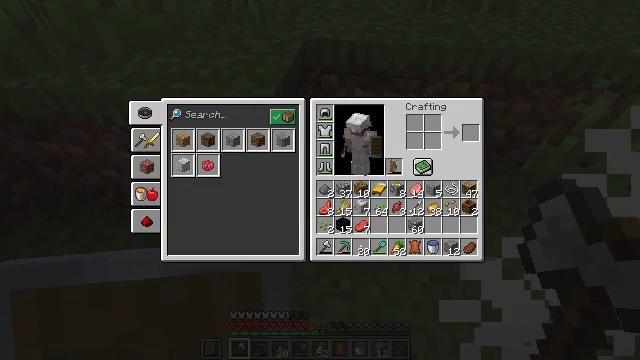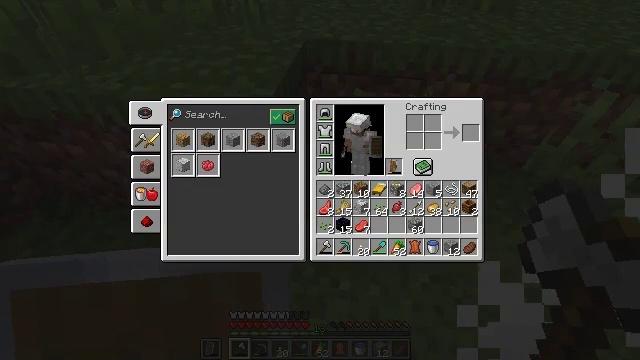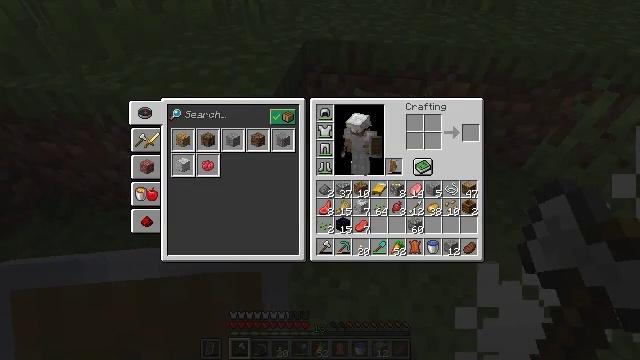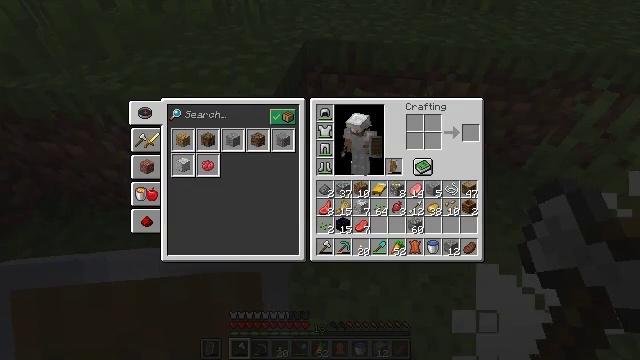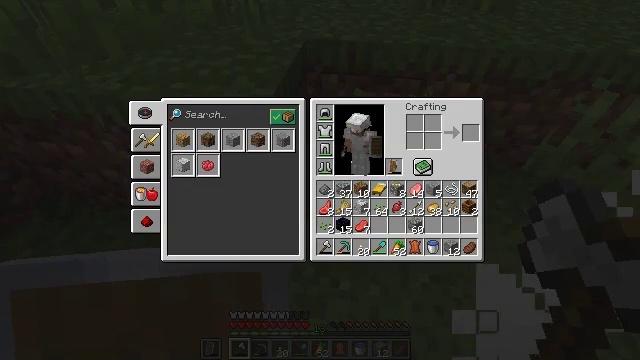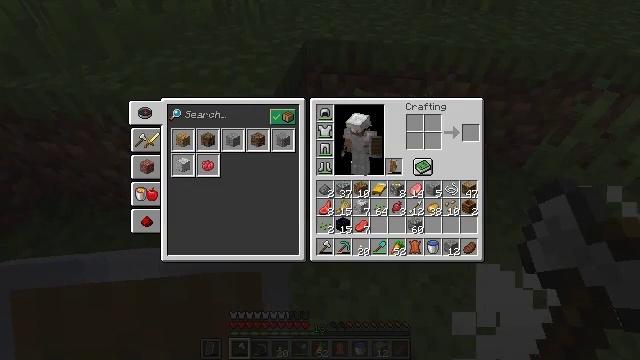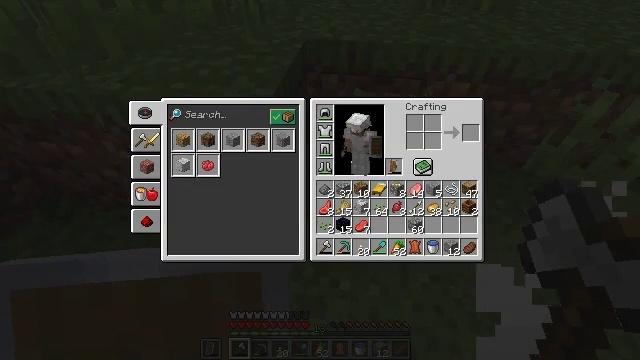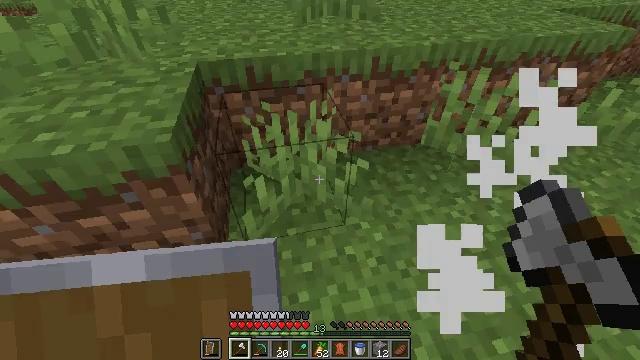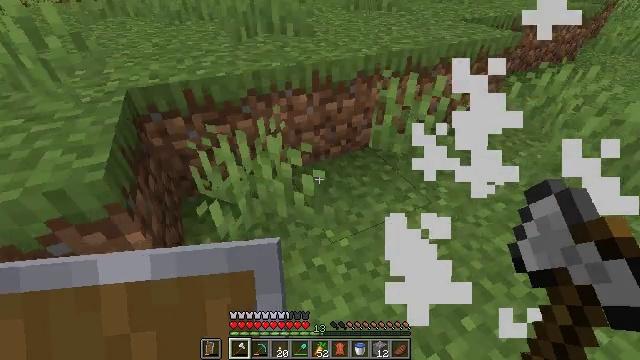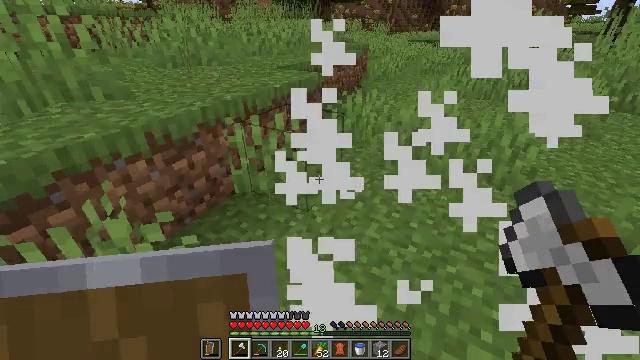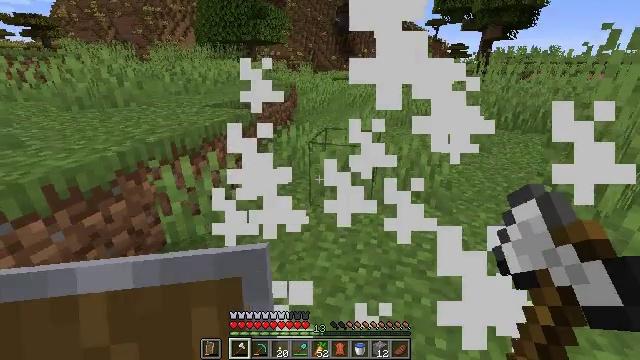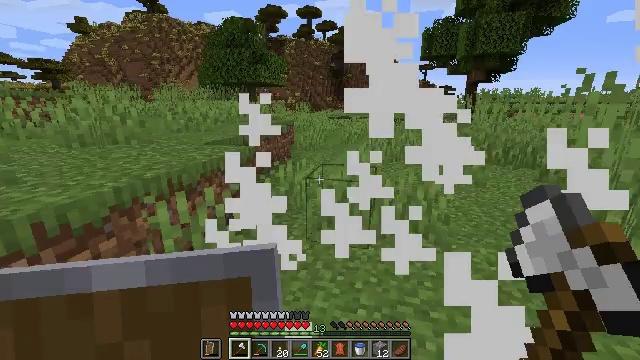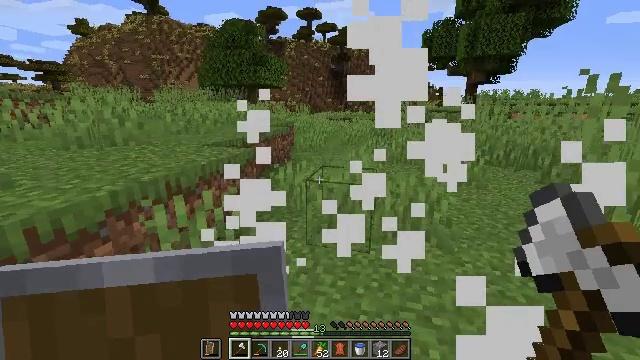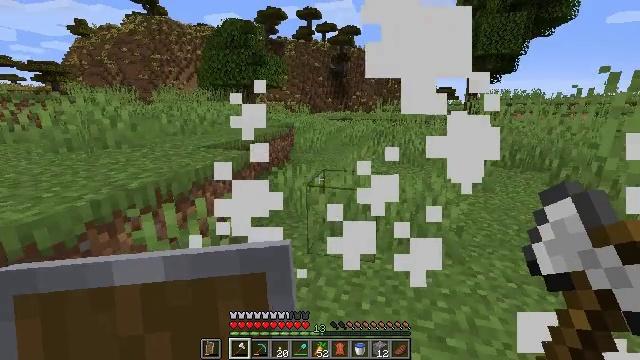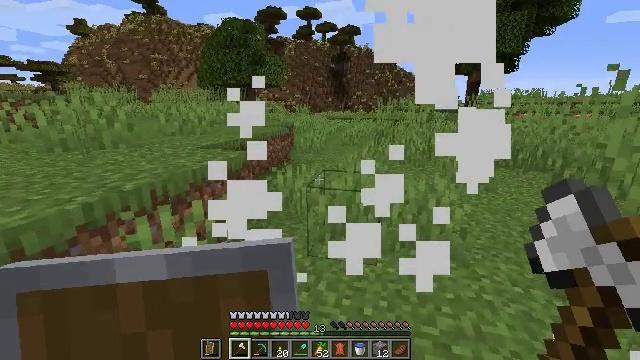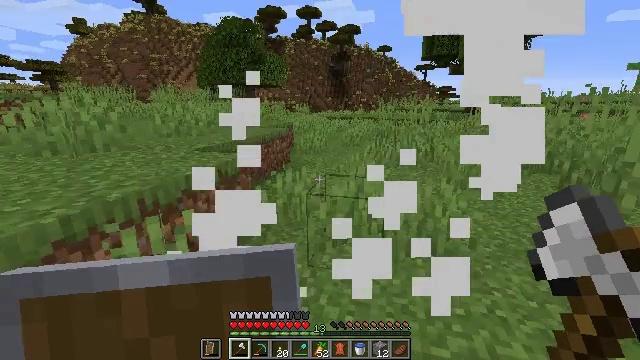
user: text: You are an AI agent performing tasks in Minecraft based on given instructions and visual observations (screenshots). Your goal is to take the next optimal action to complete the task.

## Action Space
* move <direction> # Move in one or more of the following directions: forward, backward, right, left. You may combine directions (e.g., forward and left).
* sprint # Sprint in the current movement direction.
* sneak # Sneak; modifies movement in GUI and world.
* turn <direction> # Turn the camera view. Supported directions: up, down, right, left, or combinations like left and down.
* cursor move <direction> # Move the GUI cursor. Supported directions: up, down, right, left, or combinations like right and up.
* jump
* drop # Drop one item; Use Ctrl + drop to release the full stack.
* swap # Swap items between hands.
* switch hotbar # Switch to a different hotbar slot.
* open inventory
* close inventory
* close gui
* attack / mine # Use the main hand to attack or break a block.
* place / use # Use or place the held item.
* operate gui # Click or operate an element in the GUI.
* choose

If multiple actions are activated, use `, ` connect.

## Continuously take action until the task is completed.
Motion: motion action
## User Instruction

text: Gather wheat by left-clicking on it.
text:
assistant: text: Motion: no_op
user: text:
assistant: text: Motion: no_op
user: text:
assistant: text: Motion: no_op
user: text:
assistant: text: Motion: no_op
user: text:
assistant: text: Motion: no_op
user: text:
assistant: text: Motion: no_op
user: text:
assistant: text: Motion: cursor move right and up, close inventory
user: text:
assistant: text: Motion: turn right and up, close inventory
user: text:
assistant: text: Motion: turn right and up, close inventory
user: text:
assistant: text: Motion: turn right and up
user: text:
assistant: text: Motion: turn up
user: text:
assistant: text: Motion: move forward
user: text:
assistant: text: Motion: move forward
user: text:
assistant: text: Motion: move forward
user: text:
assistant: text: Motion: move forward
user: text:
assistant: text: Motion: move forward
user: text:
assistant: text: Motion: move forward, sprint, turn right and up
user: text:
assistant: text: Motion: move forward, sprint, turn right and up
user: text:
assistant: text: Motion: move forward, sprint, turn right and up
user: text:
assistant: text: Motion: move forward, sprint
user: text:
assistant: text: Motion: move forward, sprint
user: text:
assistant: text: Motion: move forward, sprint
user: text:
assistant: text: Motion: move forward, sprint, jump
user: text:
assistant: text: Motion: move forward, sprint, jump
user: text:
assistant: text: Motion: move forward, sprint, jump
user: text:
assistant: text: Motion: move forward, sprint, jump
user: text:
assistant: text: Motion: move forward, sprint, jump
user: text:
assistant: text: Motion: move forward, sprint, jump
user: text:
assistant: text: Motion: move forward, sprint, jump
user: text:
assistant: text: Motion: move forward, sprint, jump